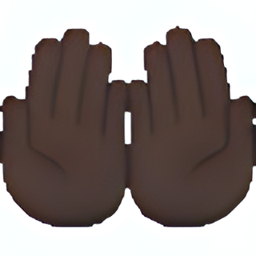
Name: palms up together
Emoji: 🤲🏿
Group: People & Body
Sub-group: hands